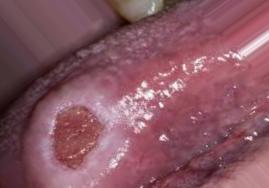
Condition: Mouth Ulcer